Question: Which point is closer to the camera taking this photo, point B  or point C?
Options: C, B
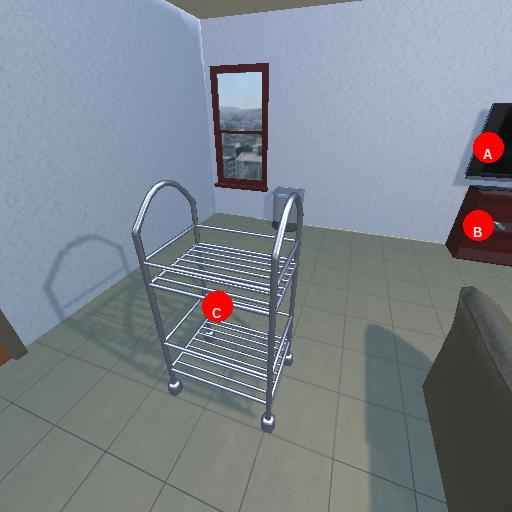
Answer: C